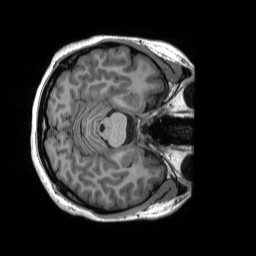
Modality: T1w
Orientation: axial
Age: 23
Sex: female
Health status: healthy
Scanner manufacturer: siemens
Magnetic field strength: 3 T
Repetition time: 2.53 s
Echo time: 0.00227 s